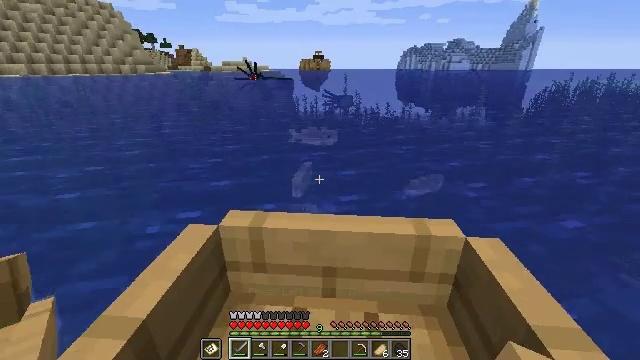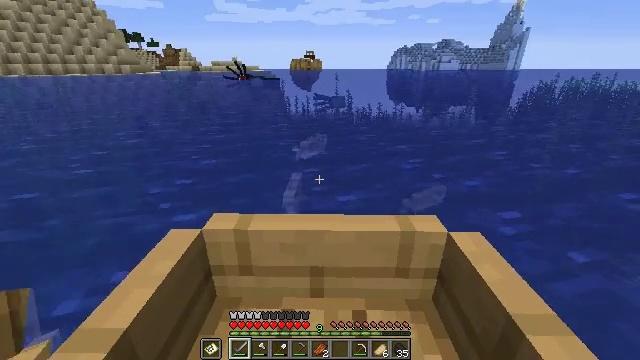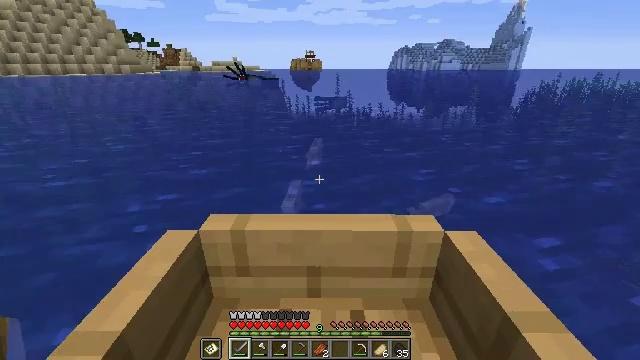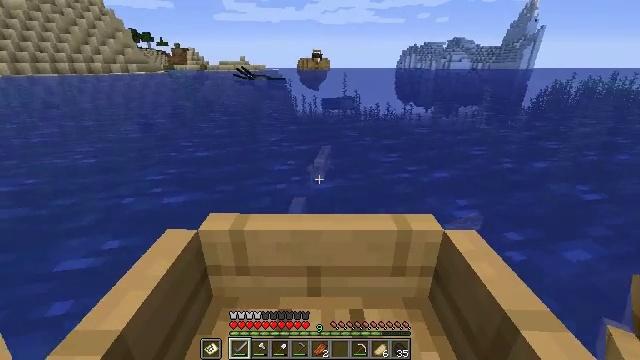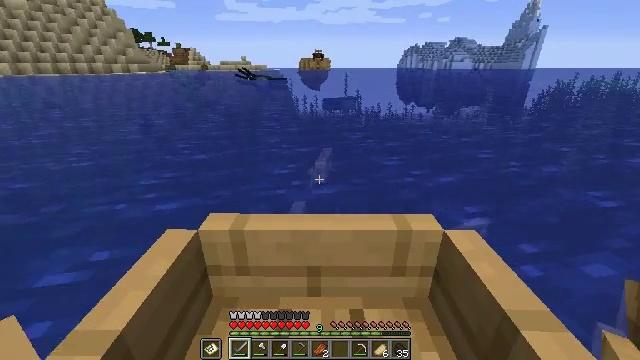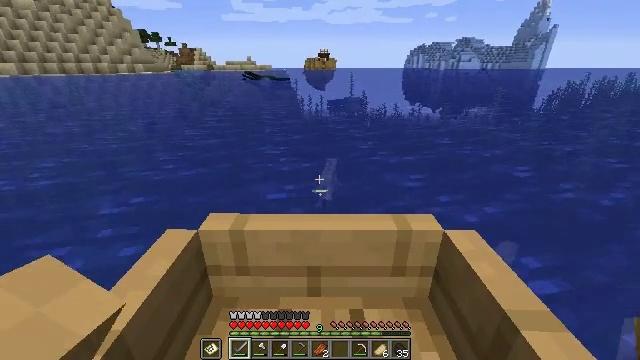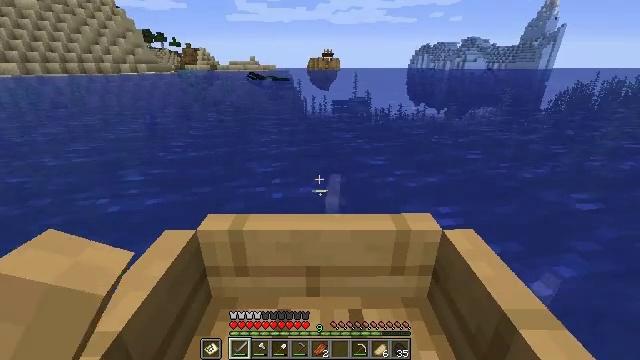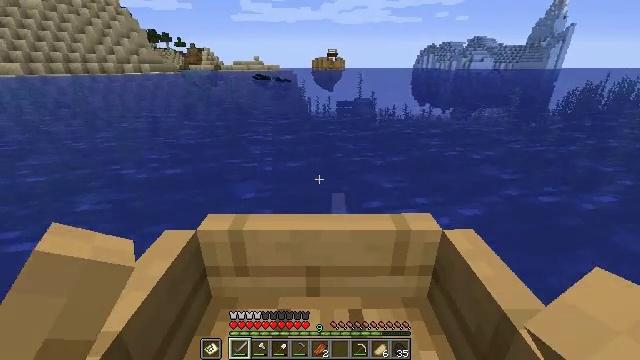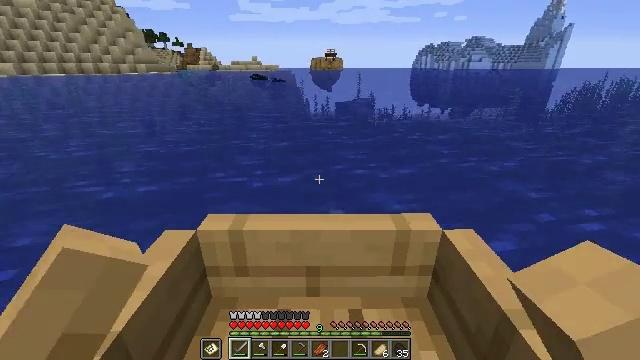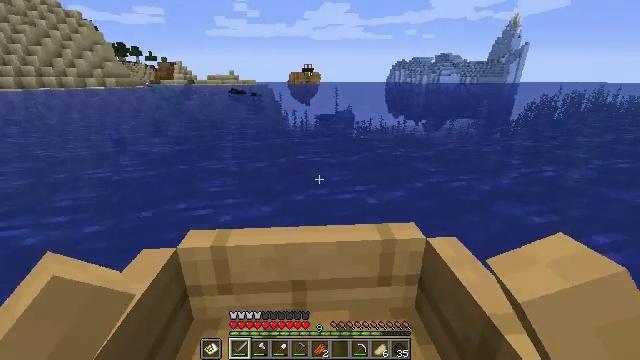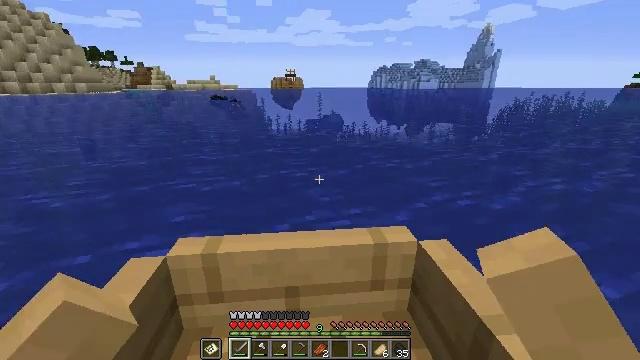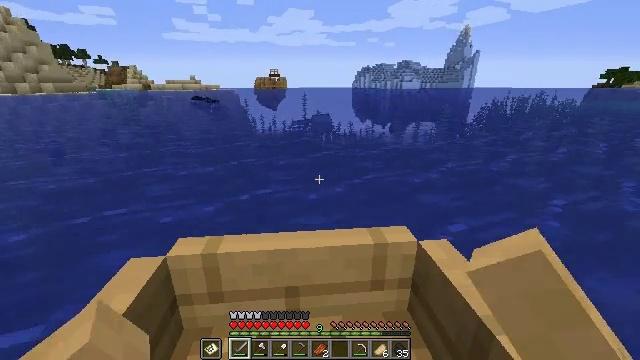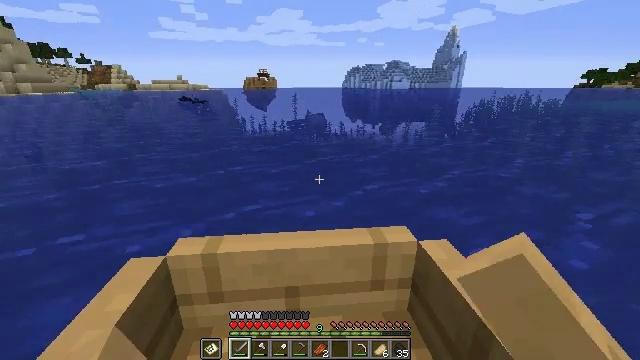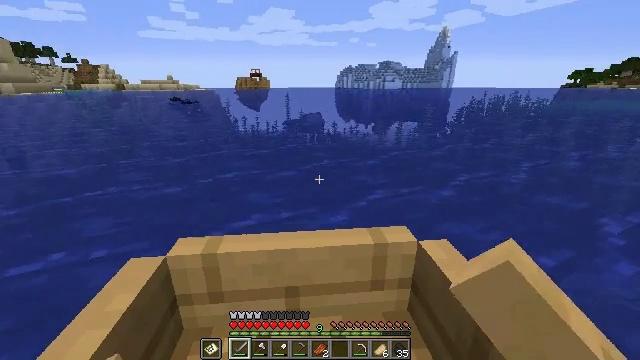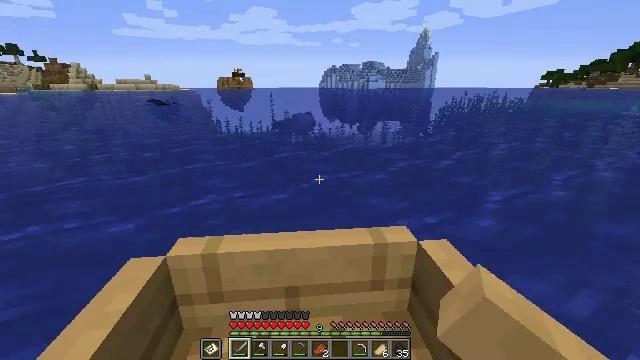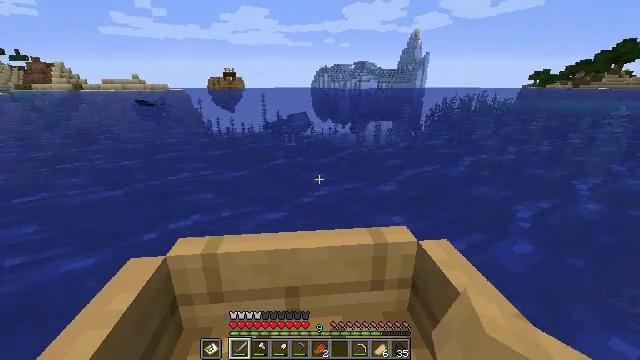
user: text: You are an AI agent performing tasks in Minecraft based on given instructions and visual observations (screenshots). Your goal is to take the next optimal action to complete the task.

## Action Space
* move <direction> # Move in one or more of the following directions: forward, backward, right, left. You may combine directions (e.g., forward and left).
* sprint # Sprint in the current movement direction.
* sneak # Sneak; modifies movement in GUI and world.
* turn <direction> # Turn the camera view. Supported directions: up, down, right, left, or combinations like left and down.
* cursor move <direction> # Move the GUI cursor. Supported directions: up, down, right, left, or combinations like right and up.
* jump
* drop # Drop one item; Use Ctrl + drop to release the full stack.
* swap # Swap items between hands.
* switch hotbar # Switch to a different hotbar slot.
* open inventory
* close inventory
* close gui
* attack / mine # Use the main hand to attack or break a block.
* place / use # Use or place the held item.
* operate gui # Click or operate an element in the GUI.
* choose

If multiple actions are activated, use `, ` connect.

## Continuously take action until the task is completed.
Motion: motion action
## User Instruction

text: Attack the ground to gather sand.
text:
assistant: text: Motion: move forward, turn right
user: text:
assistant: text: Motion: move forward
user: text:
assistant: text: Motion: move forward
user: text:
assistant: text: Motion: move forward
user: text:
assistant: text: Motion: move forward
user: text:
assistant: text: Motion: move forward
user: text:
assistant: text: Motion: move forward and move right
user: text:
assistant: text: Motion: move forward and move right
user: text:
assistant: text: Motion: move forward and move right, turn right and up
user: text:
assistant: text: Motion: move forward and move right, turn right and up
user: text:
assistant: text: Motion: move forward
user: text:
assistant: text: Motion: move forward
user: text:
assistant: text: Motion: move forward
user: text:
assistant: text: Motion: move forward
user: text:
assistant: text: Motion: move forward
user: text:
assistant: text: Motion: move forward
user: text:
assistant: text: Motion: move forward
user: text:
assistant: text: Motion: move forward
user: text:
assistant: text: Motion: move forward
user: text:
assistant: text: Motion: move forward
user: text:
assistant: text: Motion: move forward
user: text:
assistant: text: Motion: move forward
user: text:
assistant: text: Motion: move forward and move left
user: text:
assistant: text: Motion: move forward and move left
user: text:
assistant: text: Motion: move forward and move left
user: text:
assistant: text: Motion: move forward and move left
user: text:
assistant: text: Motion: move forward
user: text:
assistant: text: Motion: move forward
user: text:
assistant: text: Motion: move forward
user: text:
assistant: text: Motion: move forward